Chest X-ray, AP view. Patient: 56 years old, sex M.
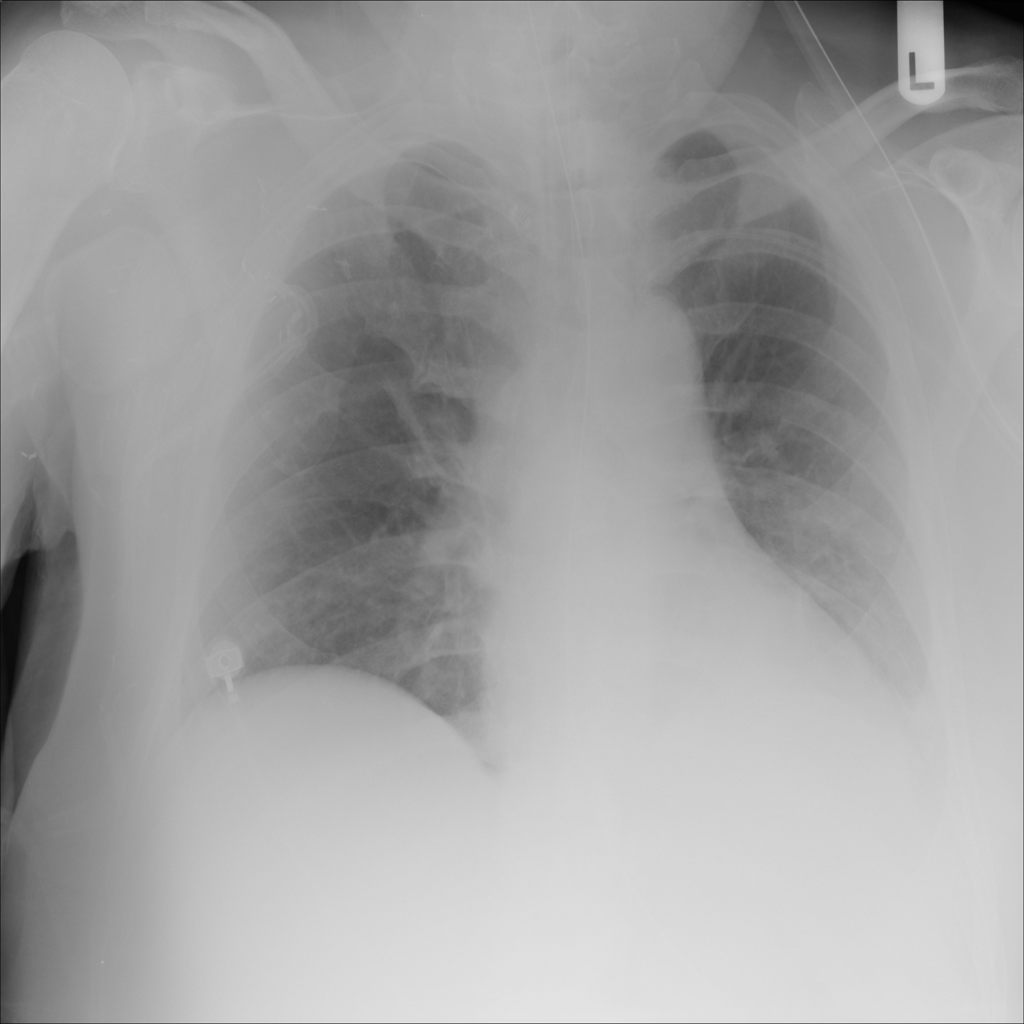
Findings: Atelectasis, Infiltration